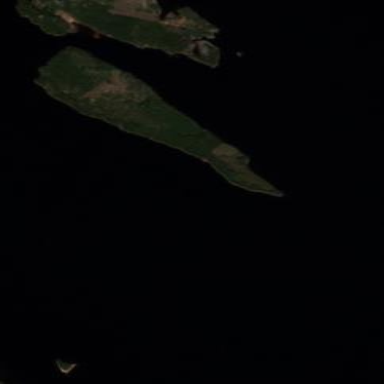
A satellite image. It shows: Image showing island.